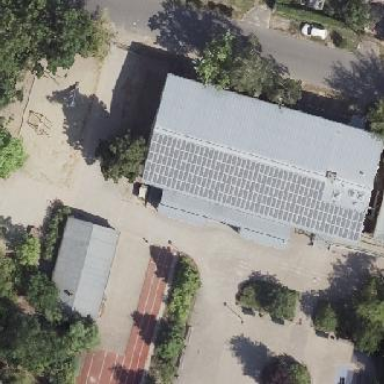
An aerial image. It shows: School building with gabled roof.